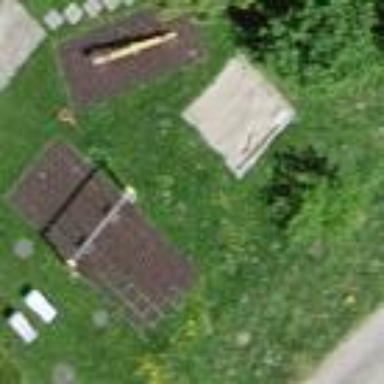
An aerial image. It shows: Playground area for leisure activities on the land.